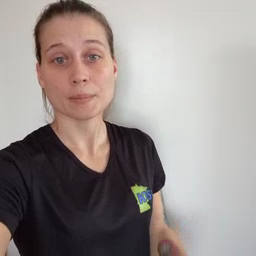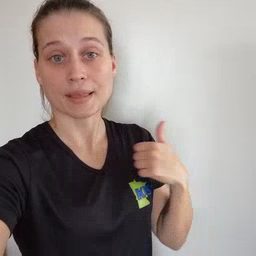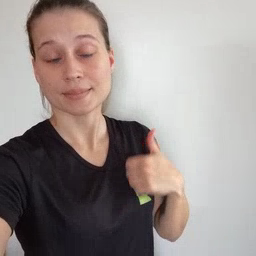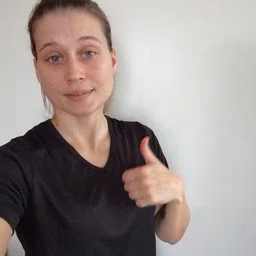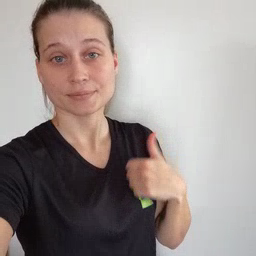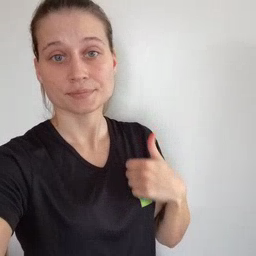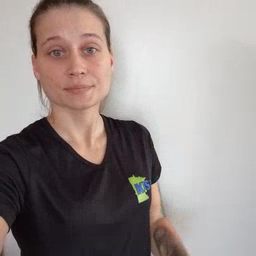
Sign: bath